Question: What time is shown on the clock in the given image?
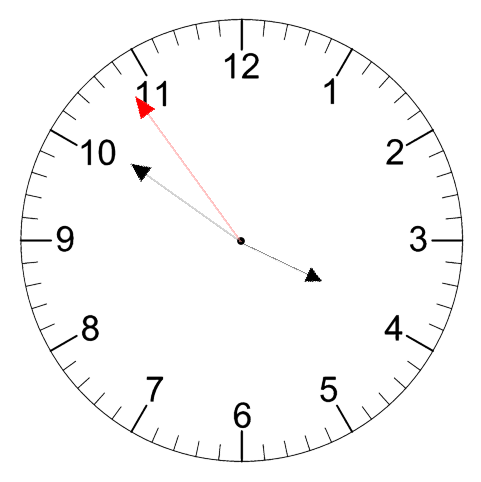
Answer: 03:50:54